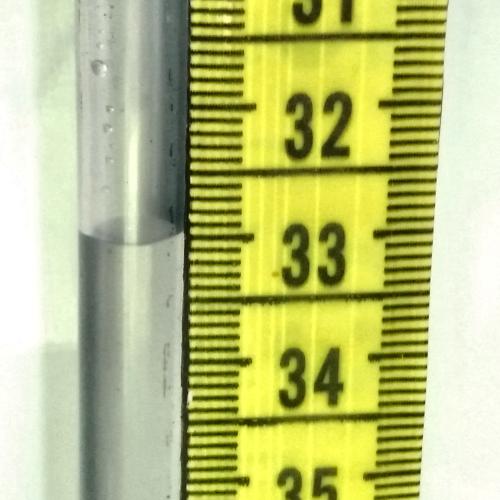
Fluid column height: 33.0 cm